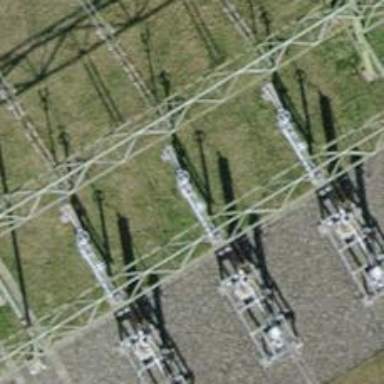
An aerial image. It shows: Insulator used in power equipment.